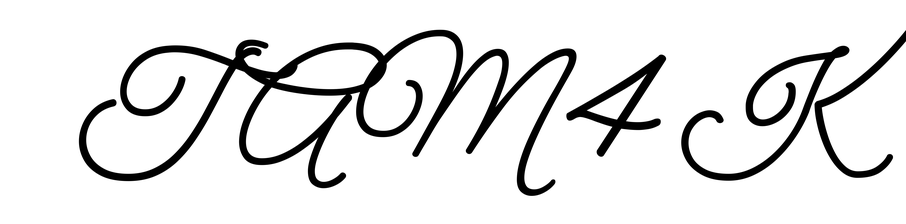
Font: MeowScript-Regular